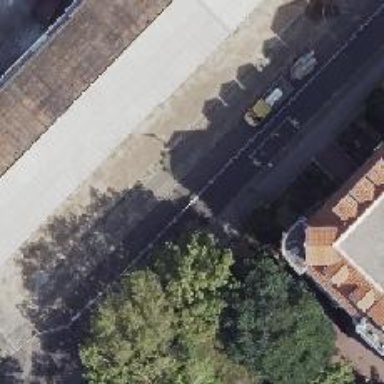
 there is parallel parking with vehicles half-on-kerb."